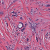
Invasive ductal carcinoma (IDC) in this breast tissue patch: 1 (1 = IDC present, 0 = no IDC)